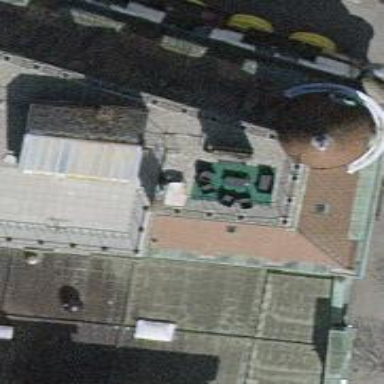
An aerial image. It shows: Building consisting of apartments with double saltbox roof shape.